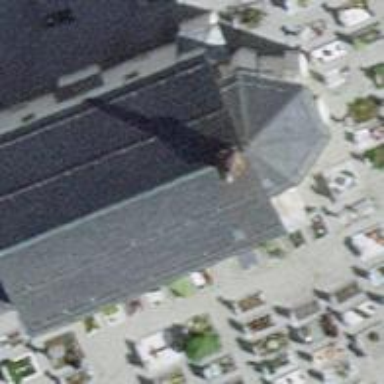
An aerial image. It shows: Building that serves as place of worship.